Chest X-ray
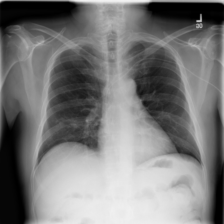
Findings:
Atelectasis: negative
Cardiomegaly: negative
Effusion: negative
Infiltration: negative
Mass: negative
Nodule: negative
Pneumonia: negative
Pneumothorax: negative
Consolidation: negative
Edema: negative
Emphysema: negative
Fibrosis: negative
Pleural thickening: negative
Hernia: negative